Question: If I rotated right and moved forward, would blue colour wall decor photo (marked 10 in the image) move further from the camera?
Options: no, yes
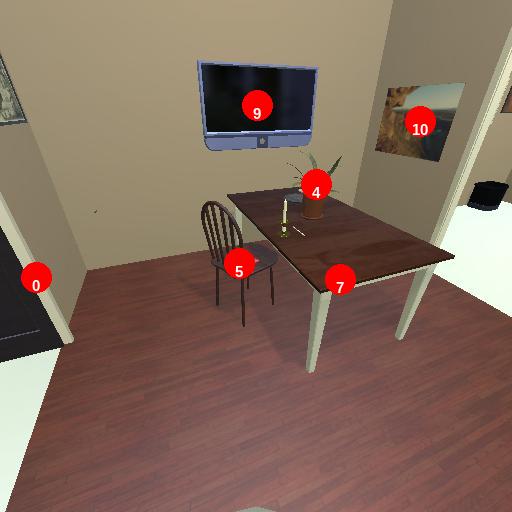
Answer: no